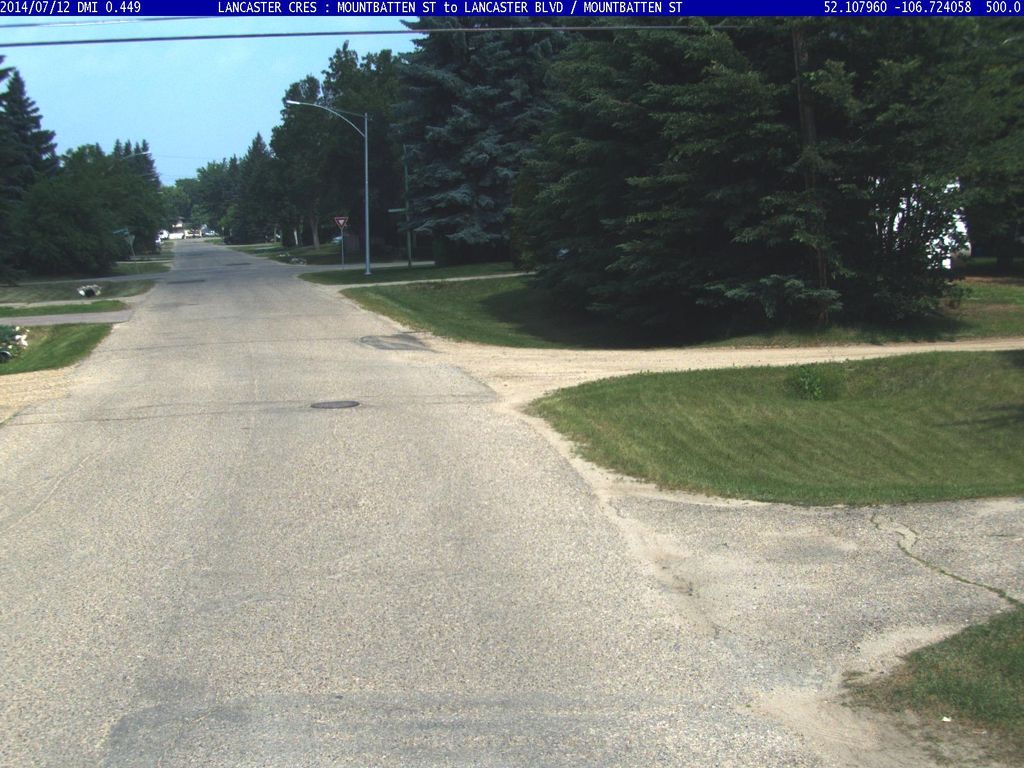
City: saskatoon